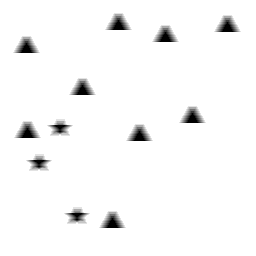
Squares: 0
Triangles: 9
Stars: 3
Total shapes: 12